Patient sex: M
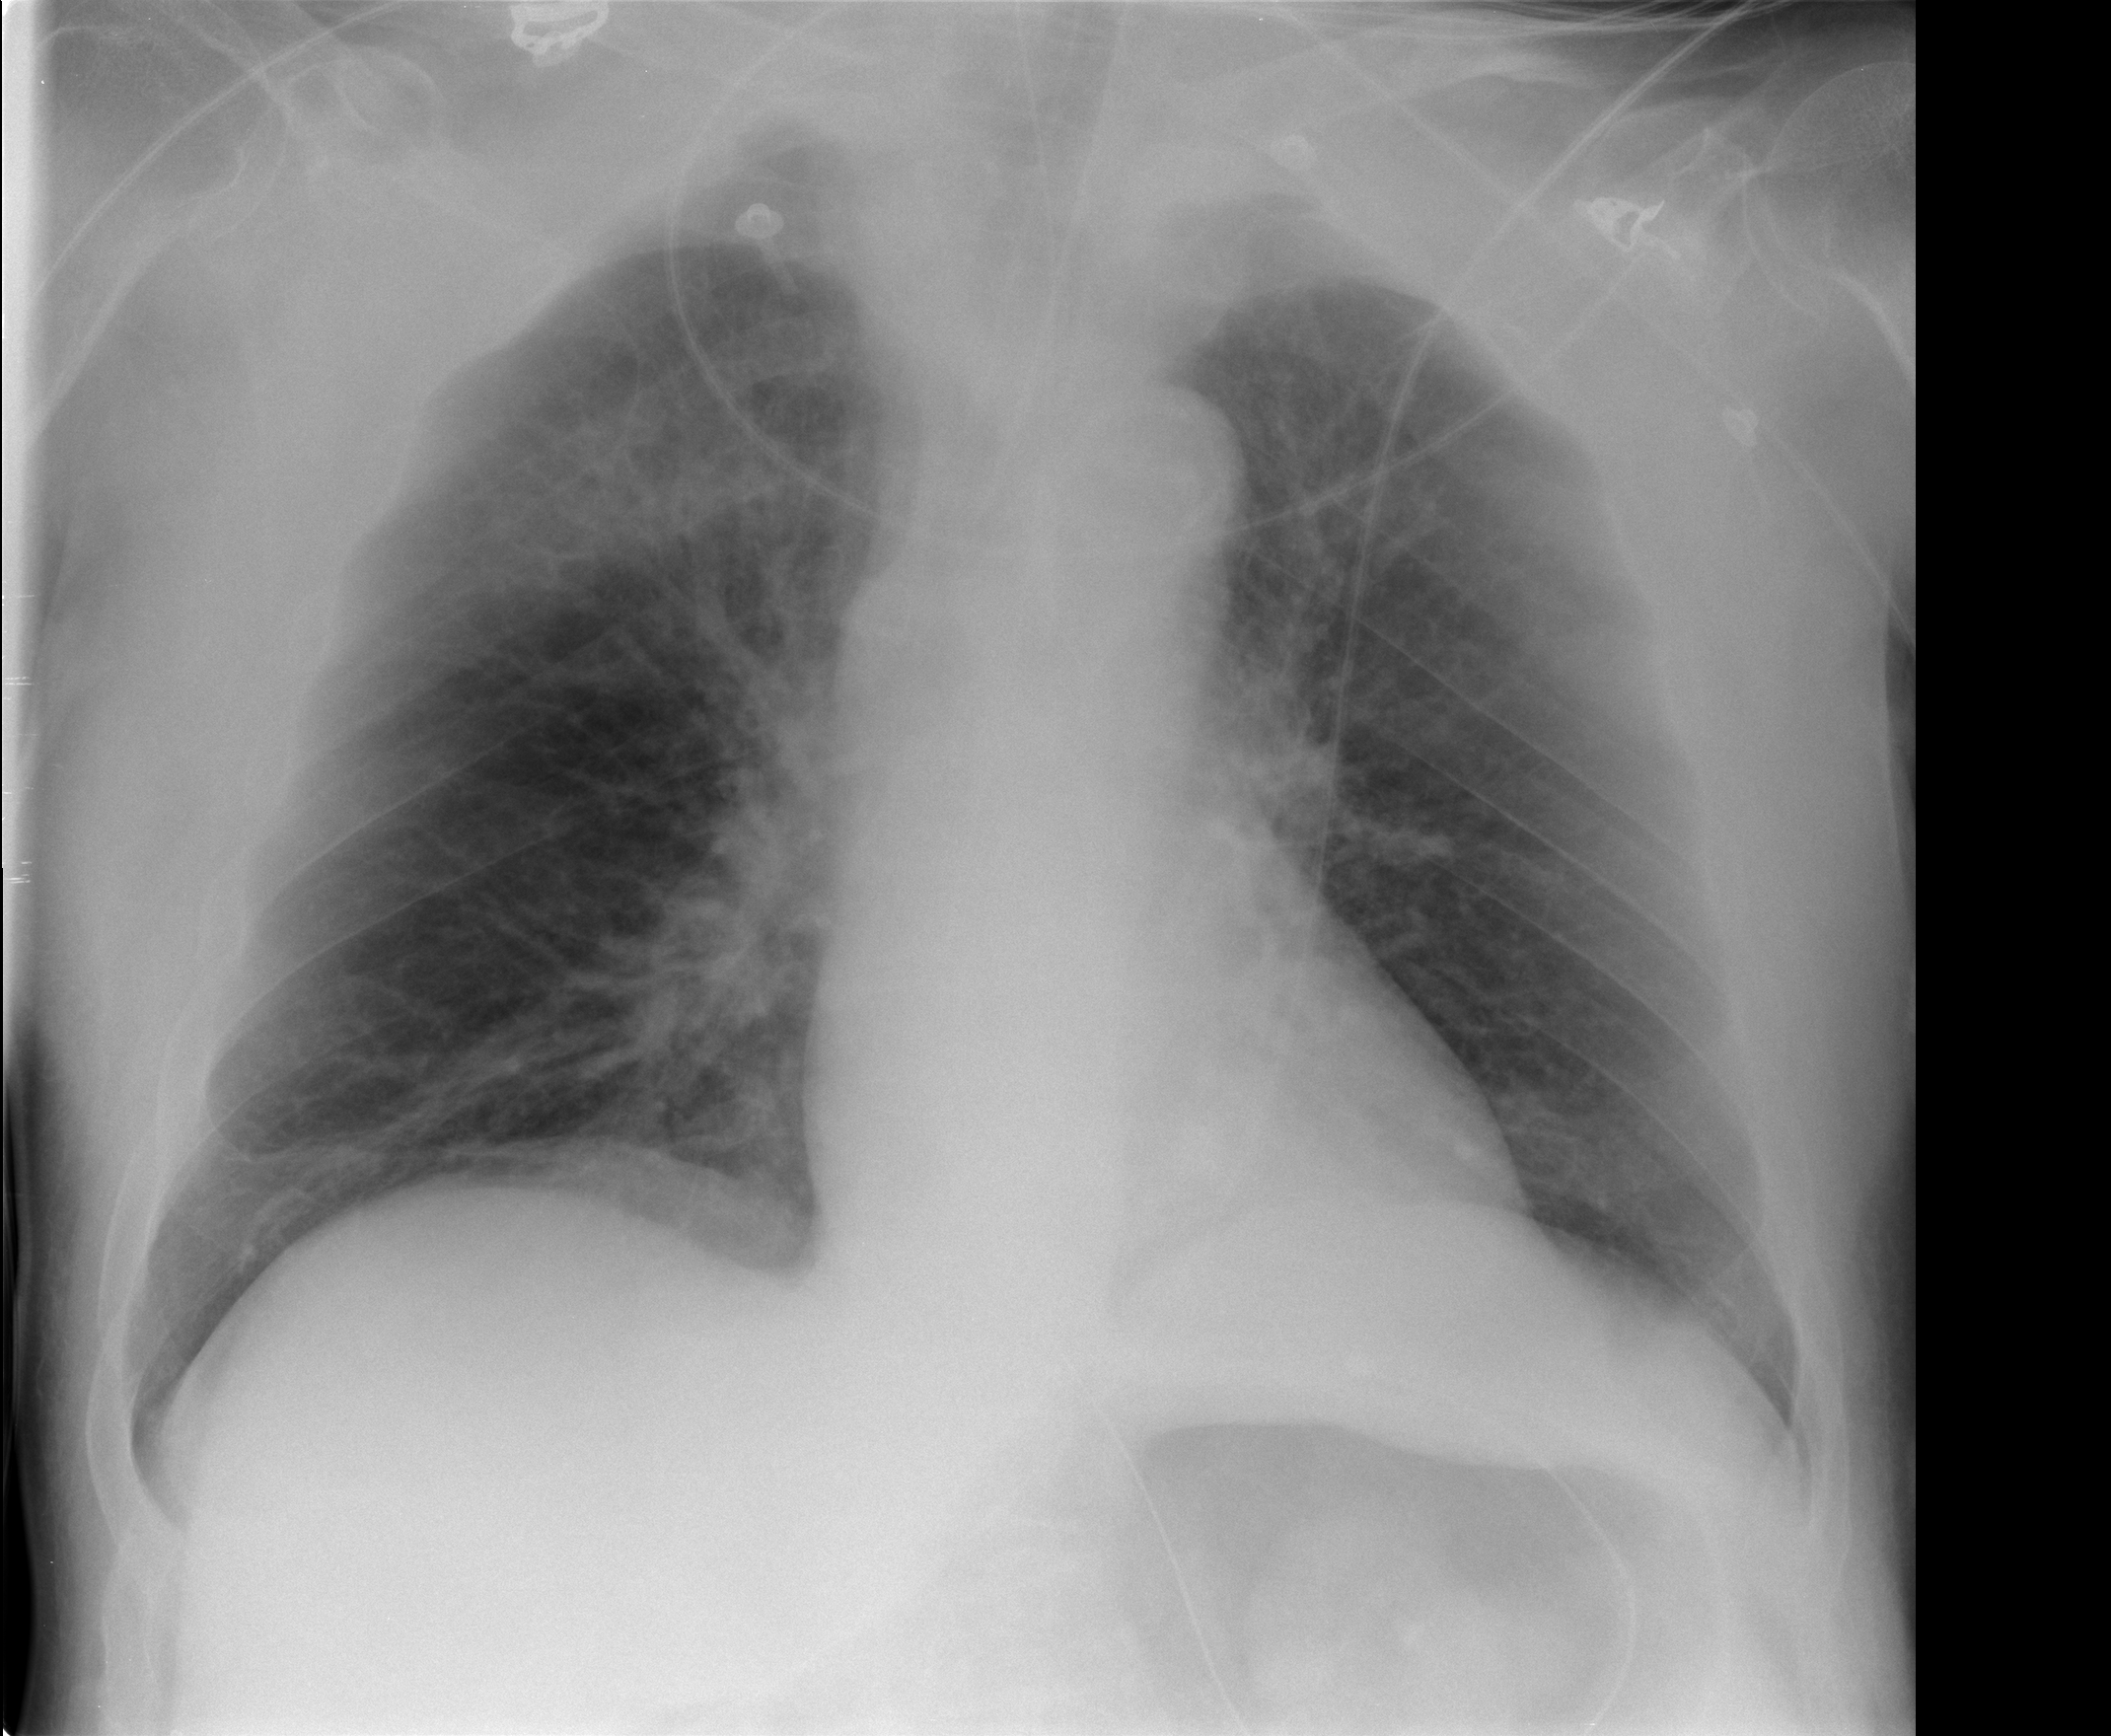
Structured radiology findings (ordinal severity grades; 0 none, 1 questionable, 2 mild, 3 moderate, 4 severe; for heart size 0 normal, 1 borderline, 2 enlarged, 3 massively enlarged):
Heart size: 0
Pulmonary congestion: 0
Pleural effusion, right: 0
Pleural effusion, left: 0
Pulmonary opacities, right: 2
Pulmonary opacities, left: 0
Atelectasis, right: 2
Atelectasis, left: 0